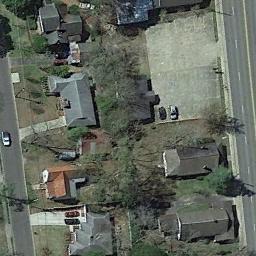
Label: medium_residential